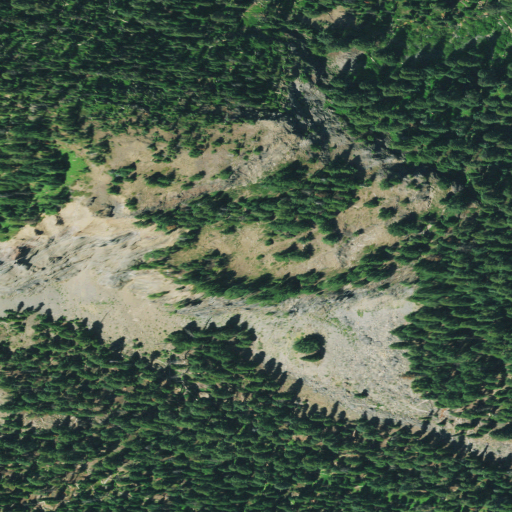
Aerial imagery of cliff(s) in Oregon named Devils Slide containing evergreen forest, shrub, and barren land